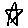
Label: star